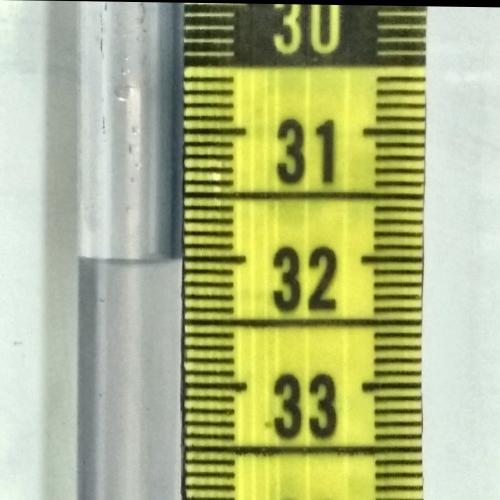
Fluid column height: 32.0 cm